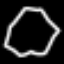
Label: octagon